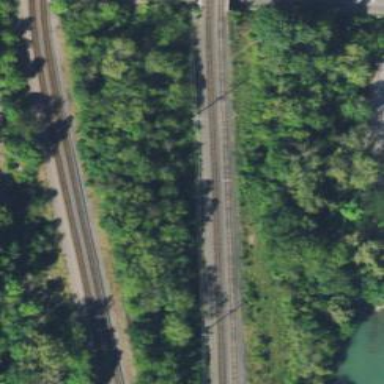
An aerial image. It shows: Railway spur junction.